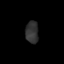
Tissue: prostate
Cell type: T cells
Senescence score: 0.3313
Nuclear area (px): 280
Mean DAPI intensity: 49.55